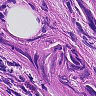
Metastatic tissue present: yes